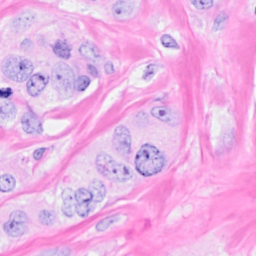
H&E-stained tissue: Breast